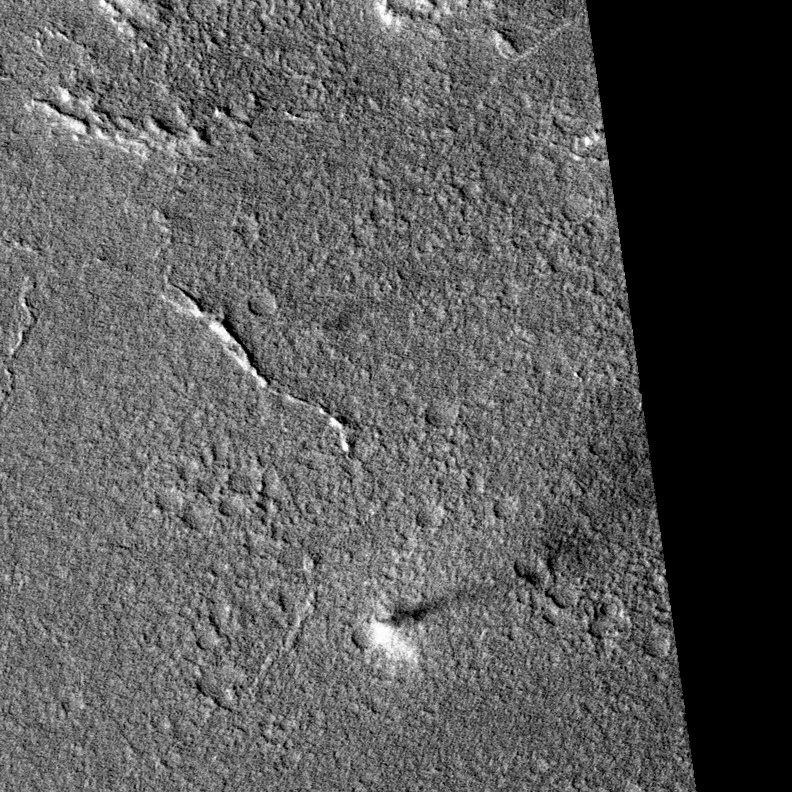
Label: dustdevil